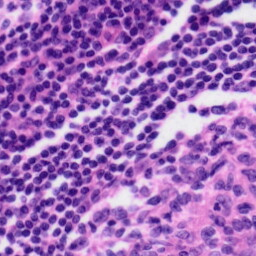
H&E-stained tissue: Tonsil